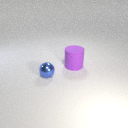
small blue metal sphere in front of large purple rubber cylinder